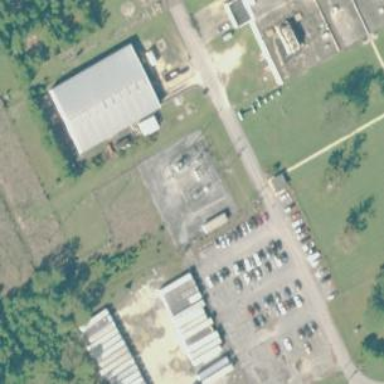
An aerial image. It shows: Industrial substation surrounded by fence.